Interaction volume radius: 5 \u00c5
Interaction volume height: 10 \u00c5
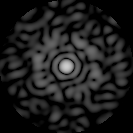
Disorder parameter: 0.8462